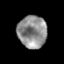
Tissue: prostate
Cell type: T cells
Senescence score: 0.3562
Nuclear area (px): 925
Mean DAPI intensity: 141.518